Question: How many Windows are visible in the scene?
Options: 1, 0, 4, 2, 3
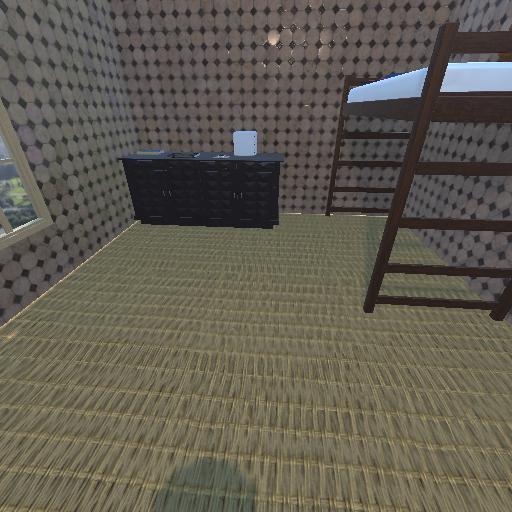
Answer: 1